Field crop: maize
Growth stage: 2
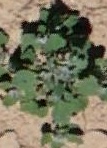
Species: chenopodium